Question: Hi I have created a spinner using the following code. I didn't set any background image. I am getting good look and feel in Motorolla Milestone but some rubbush look and feel in Samsung Galaxy Ace!
'''
<Spinner
android:layout_width="160dip"
android:layout_height="40dip"
android:id="@+id/spnContactTypes" />
'''
See the different outputs of same spinner

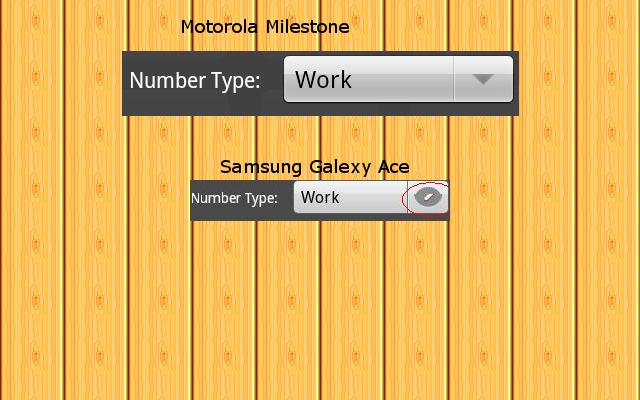
Answer: The resources in Android can differ between Devices, Manufacturers, Service Providers, Android Versions, etc.
So the Galaxy Ace uses some different resources than Milestone.
If you want exactly the same visuals on all devices you have to create them yourself.